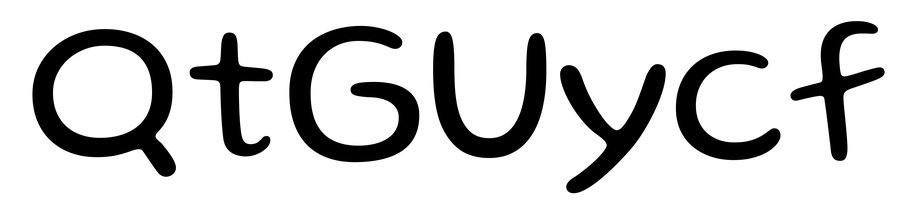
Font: Gluten_Light